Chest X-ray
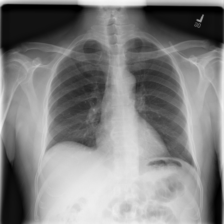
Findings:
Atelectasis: negative
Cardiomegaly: negative
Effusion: negative
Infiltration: positive
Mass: negative
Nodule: negative
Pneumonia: negative
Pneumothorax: negative
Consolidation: negative
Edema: negative
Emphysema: negative
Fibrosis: negative
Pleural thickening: negative
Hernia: negative